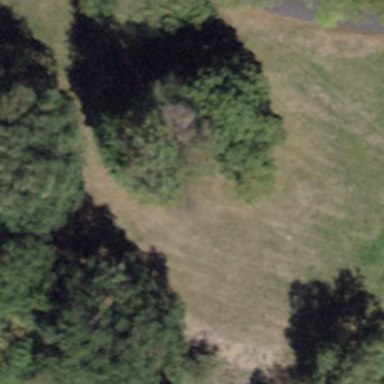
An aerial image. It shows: Area covered with grass.